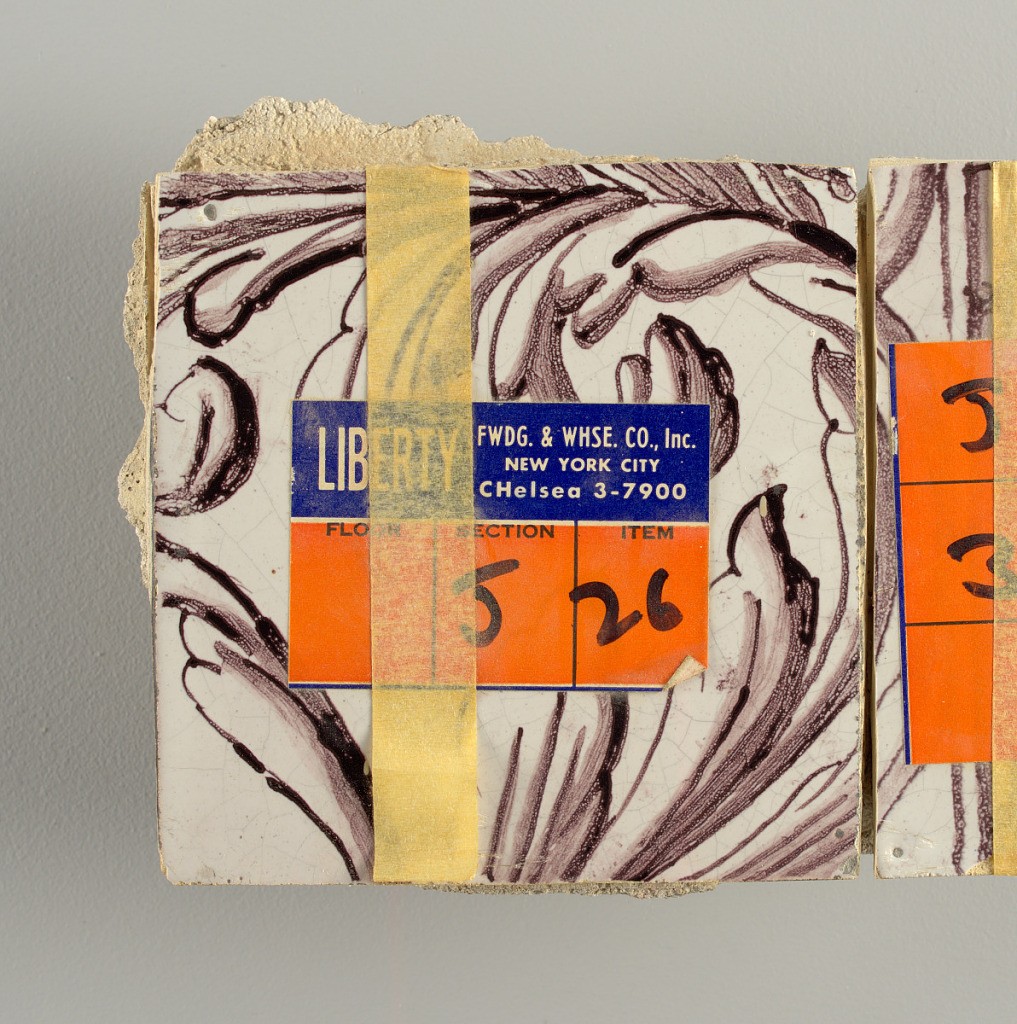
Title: Wall facing
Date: ca. 1725
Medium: tin-glazed earthenware, underglaze
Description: Two vertical rectangles, twenty-three tiles high.  A) Nine tiles wide at top; seven tiles wide at bottom.  B) Ten and one-half tiles wide.

Arabesque design of foliage.  A) with centered figure of Justice under a canopy.  B) with centered urn.